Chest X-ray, PA view. Patient: 53 years old, sex F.
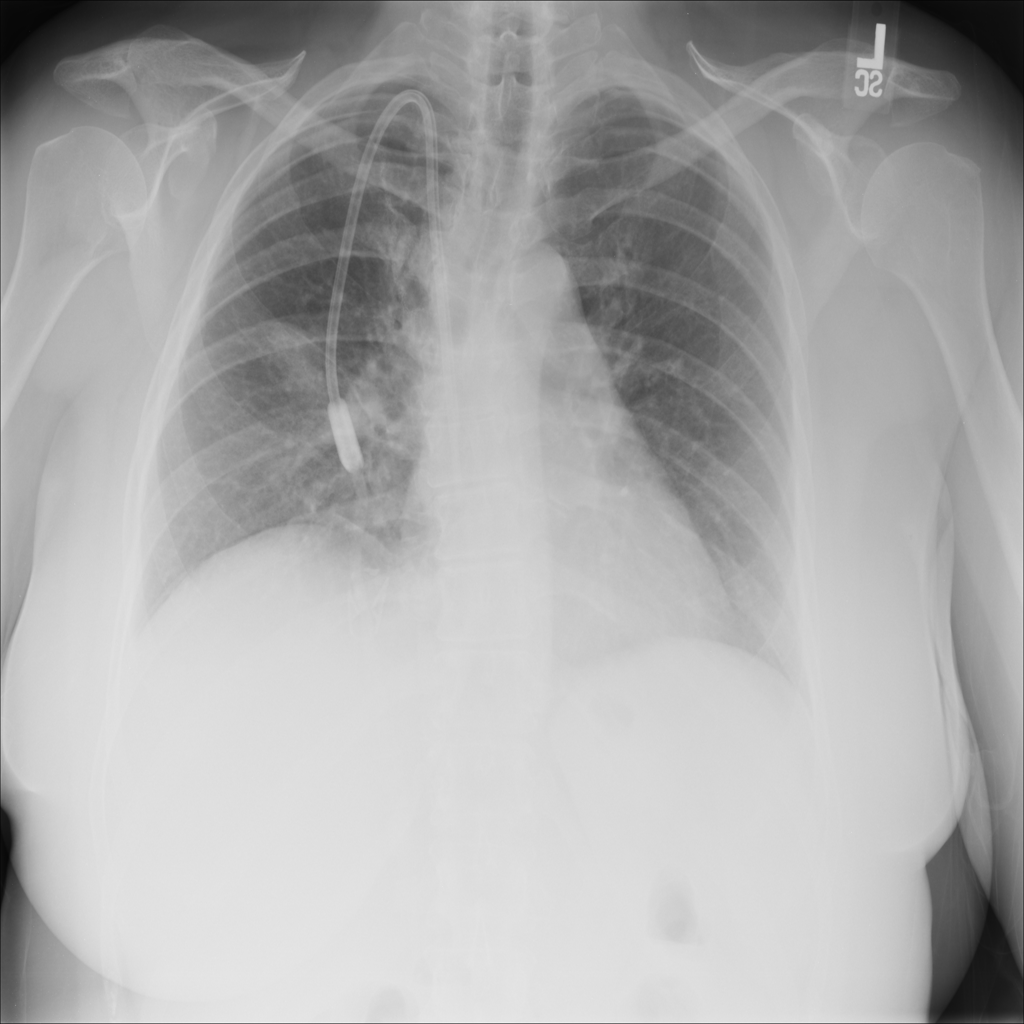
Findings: No Finding